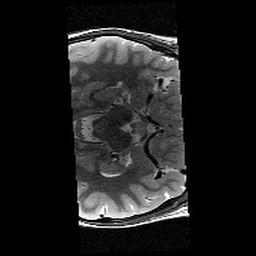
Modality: T2w
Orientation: axial
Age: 13
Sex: female
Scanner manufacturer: siemens
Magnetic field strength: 3 T
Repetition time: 9.23 s
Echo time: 0.067 s